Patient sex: F
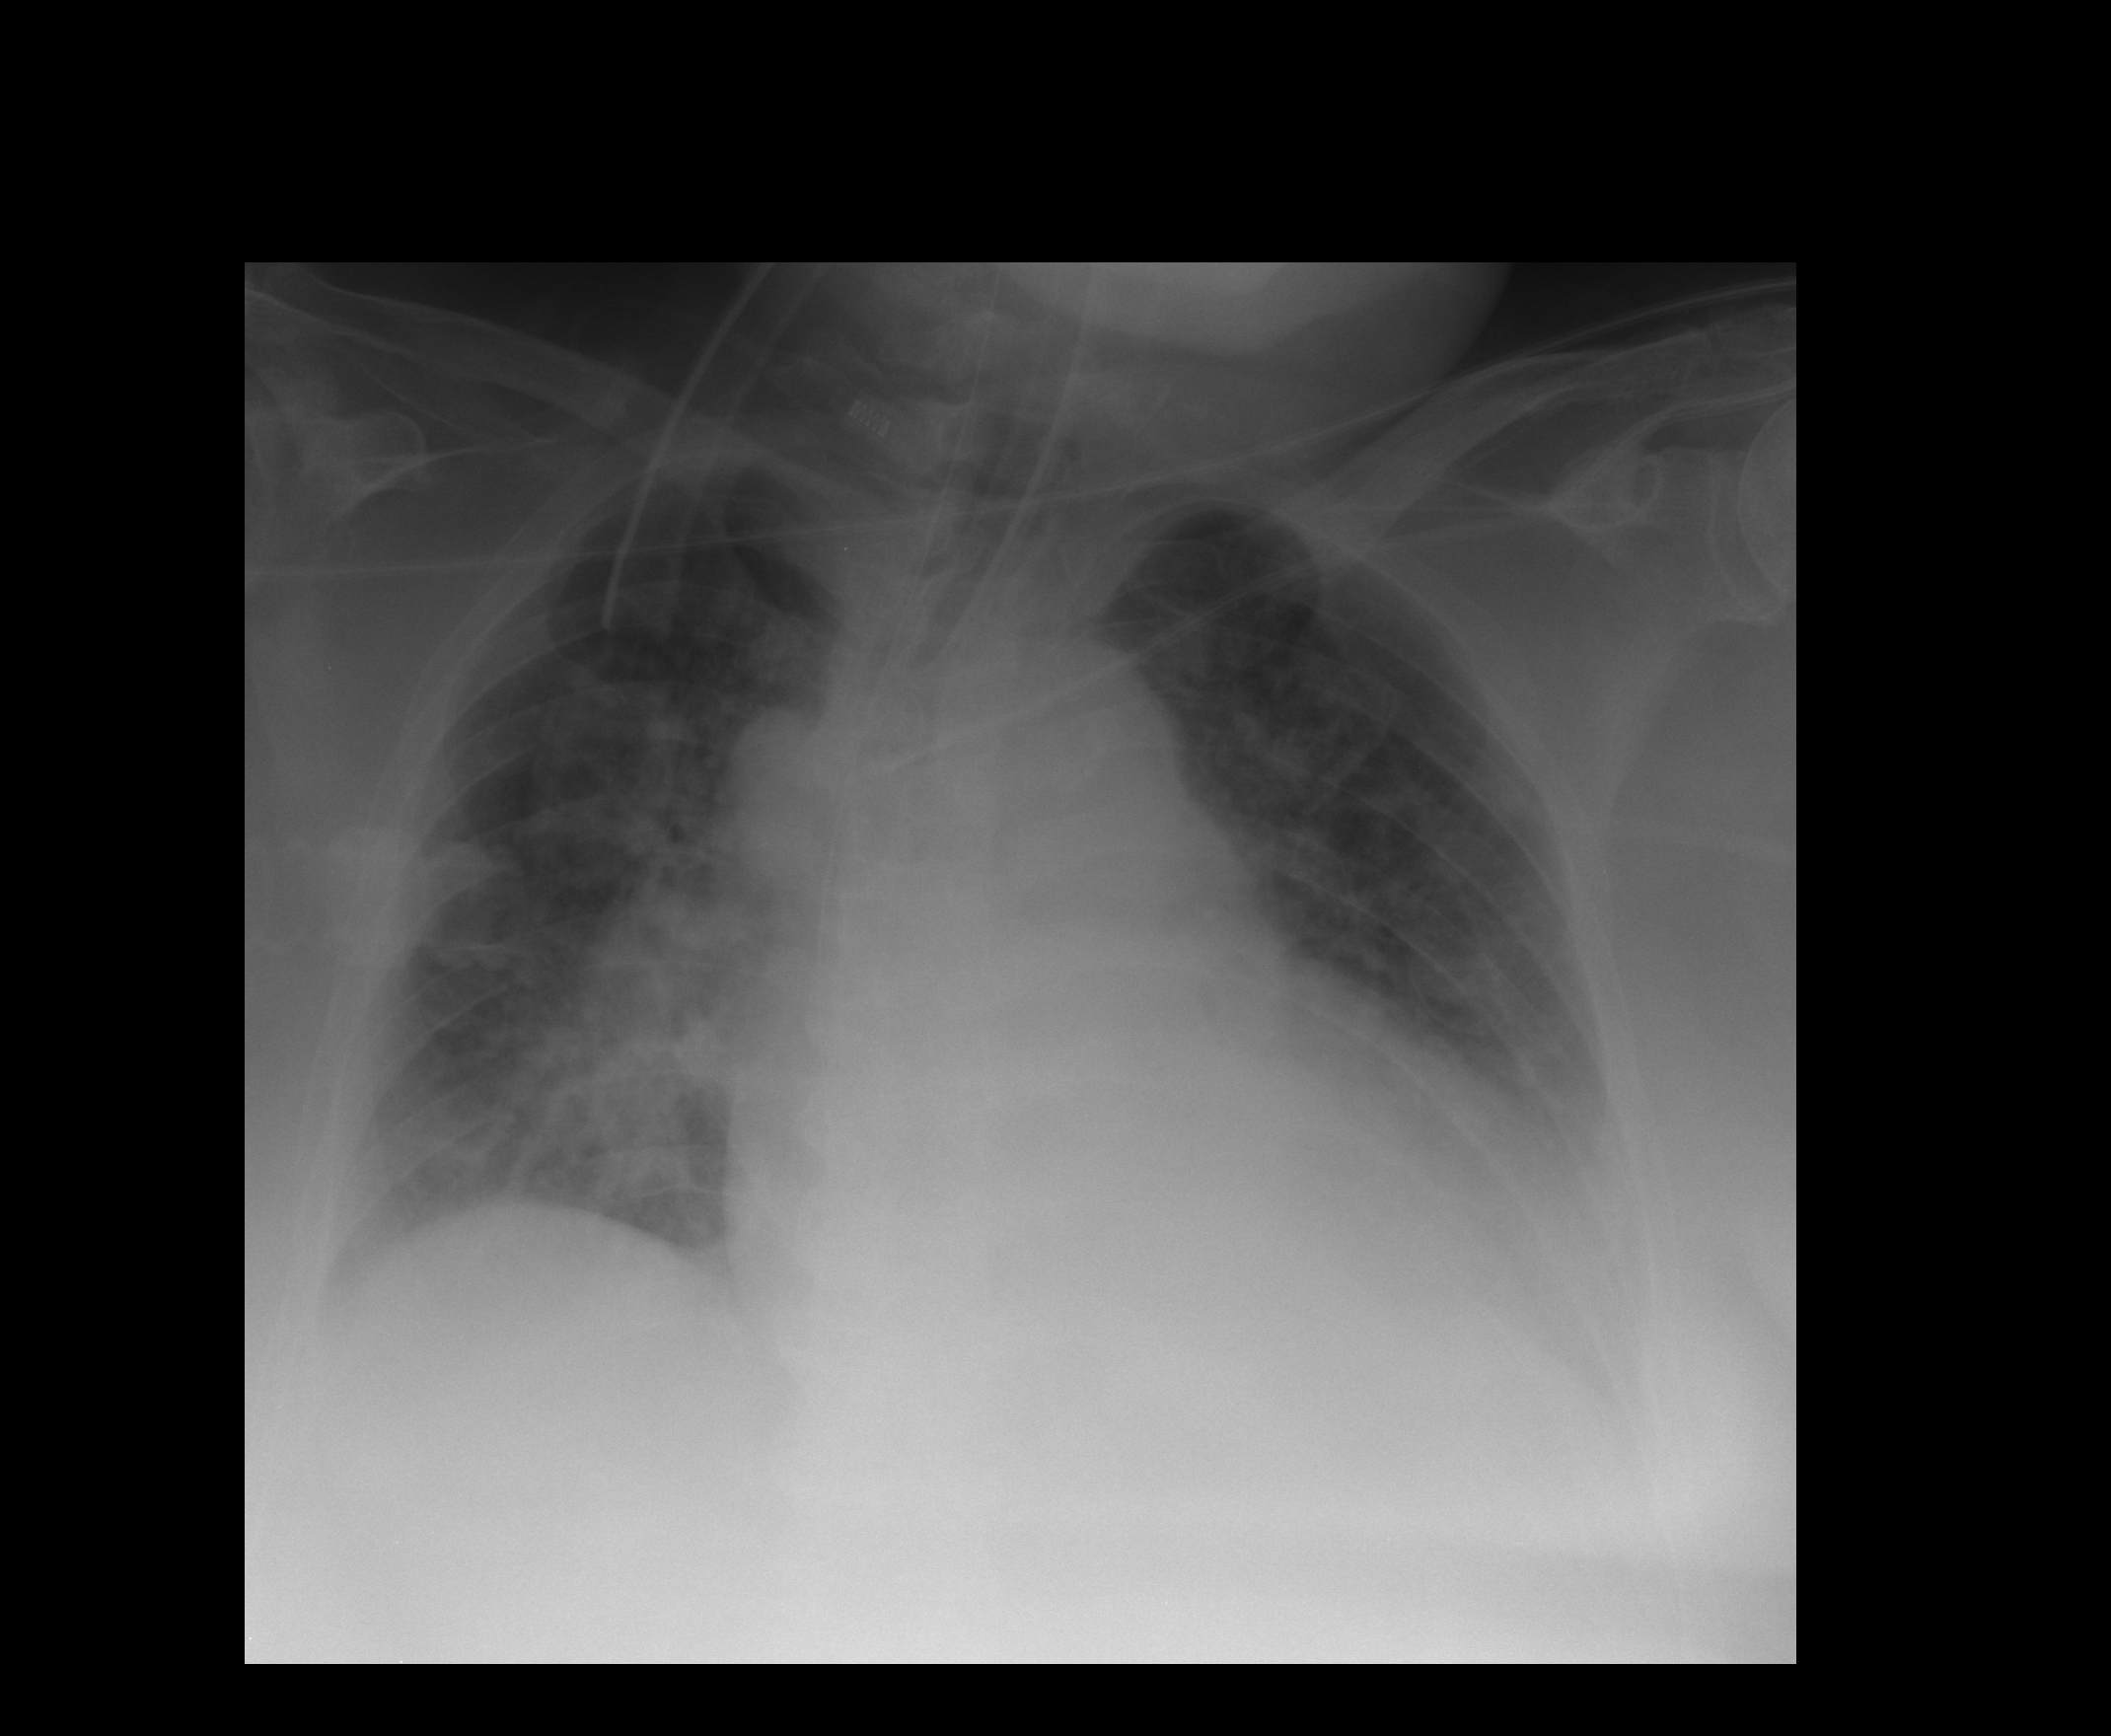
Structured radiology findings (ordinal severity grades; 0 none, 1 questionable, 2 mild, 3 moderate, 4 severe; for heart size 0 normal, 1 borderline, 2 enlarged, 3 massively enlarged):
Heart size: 2
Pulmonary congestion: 2
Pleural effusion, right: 0
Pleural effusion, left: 0
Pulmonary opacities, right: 2
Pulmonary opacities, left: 0
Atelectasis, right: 2
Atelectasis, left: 0